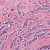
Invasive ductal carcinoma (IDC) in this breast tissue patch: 1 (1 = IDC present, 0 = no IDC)